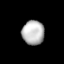
Tissue: lung
Cell type: Endothelial cells
Senescence score: 0.6756
Nuclear area (px): 527
Mean DAPI intensity: 183.797